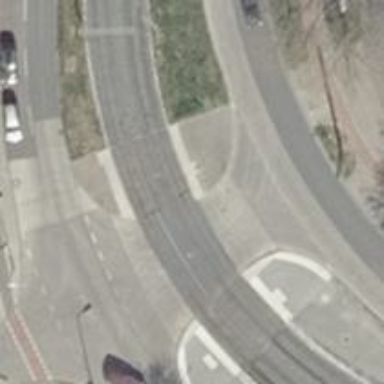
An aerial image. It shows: Asphalt footpath with unmarked crossing.